Aerial crown-view tile of a tropical tree (Barro Colorado Island, Panama), acquired 20250818:
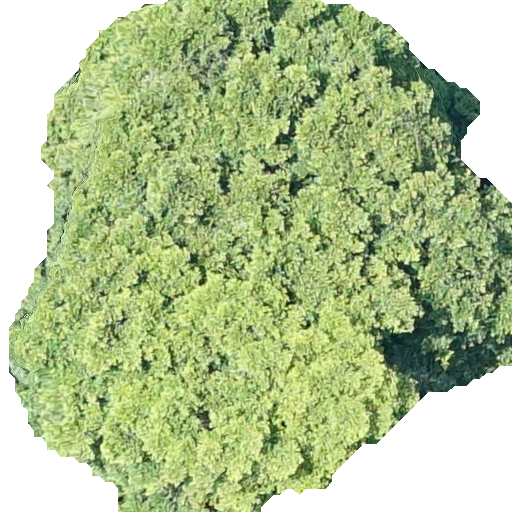
Species: Terminalia amazonia
GBIF accepted scientific name: Terminalia amazonica
Crown area: 297.512 m²